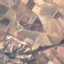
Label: PermanentCrop